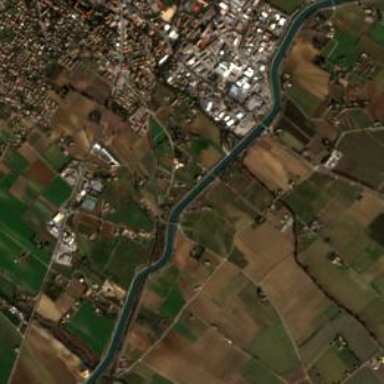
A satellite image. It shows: Canal.